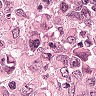
Metastatic tissue present: yes